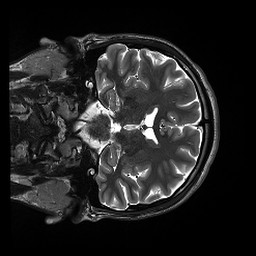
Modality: T2w
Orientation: coronal
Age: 21
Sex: male